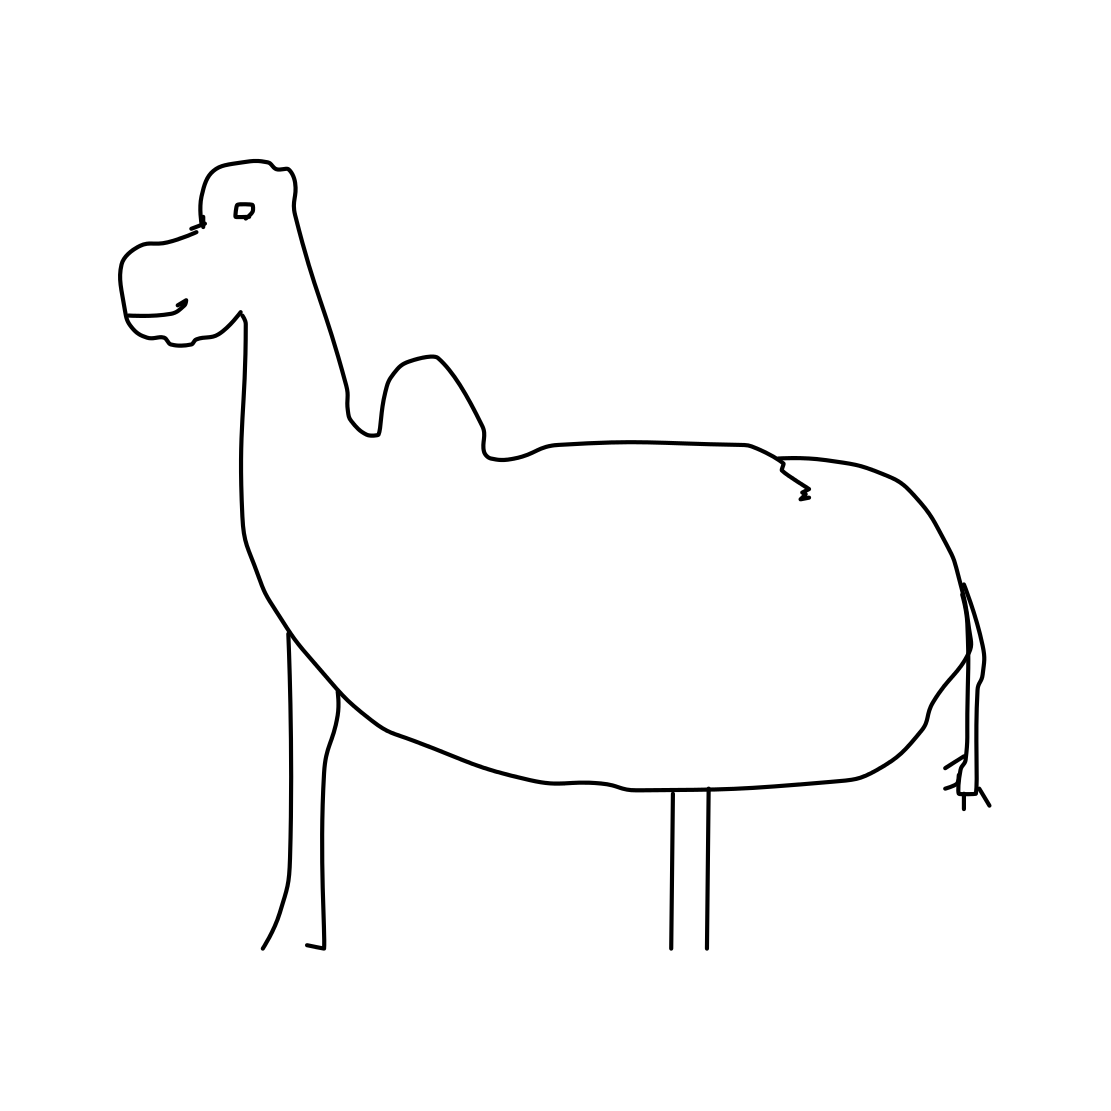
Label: camel